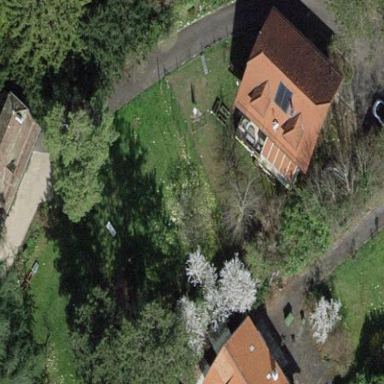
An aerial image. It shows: Garden enclosed by fence.